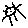
Label: sun